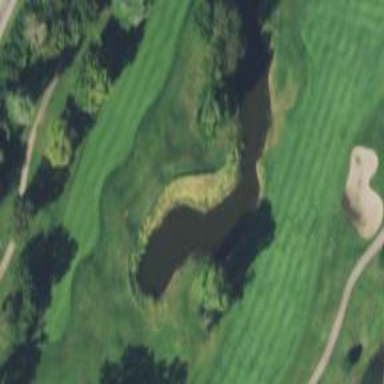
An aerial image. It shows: Grassy area designated as golf fairway.